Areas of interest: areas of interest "Sport and cultural"
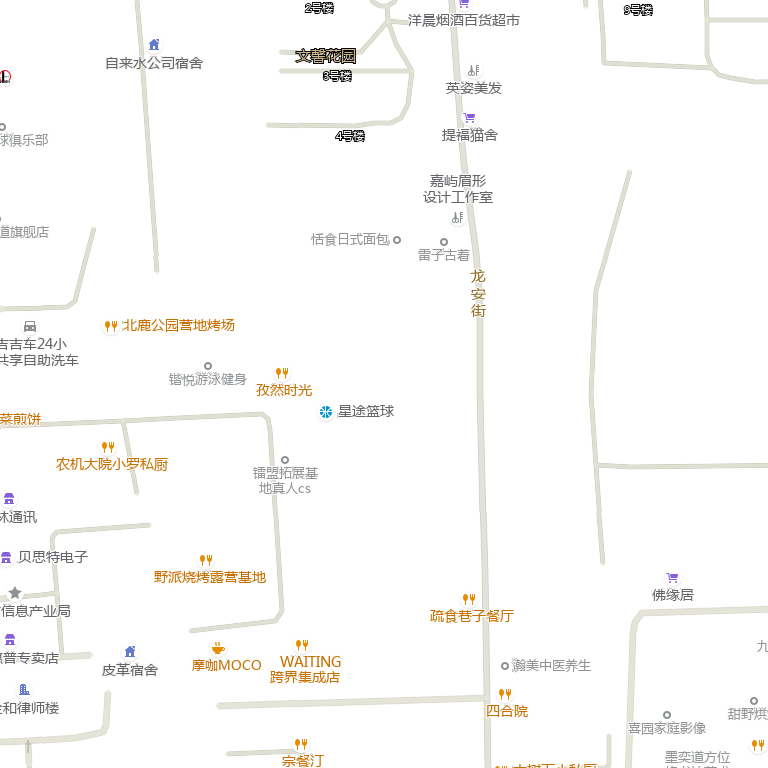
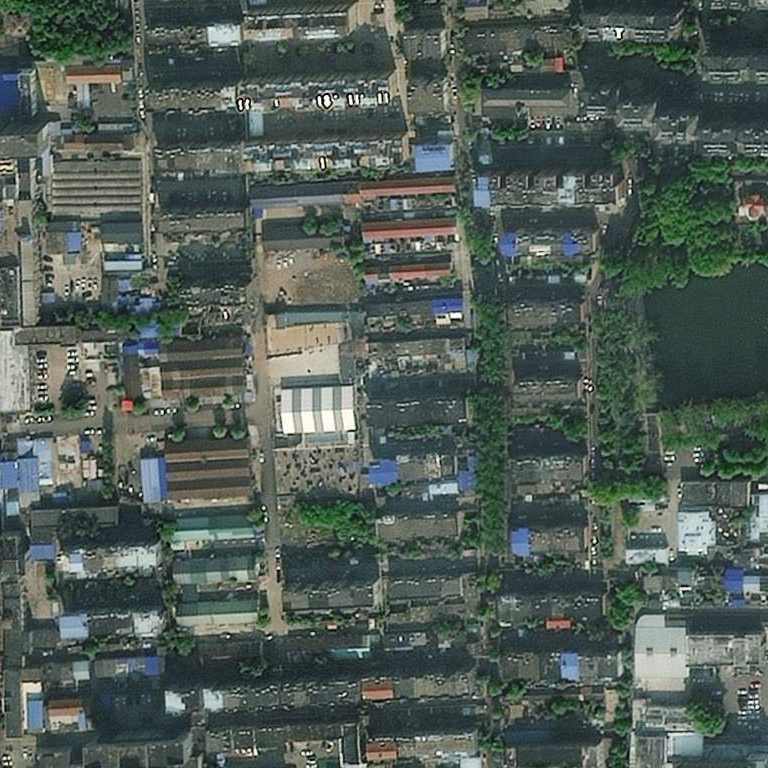